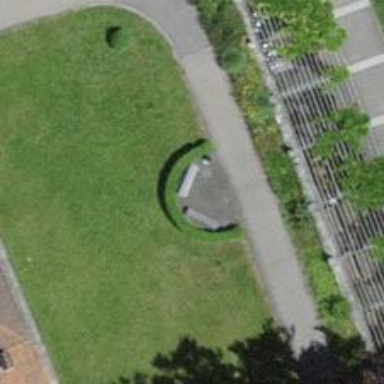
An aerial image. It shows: Bench.